Interaction volume radius: 5 \u00c5
Interaction volume height: 15 \u00c5
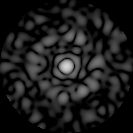
Disorder parameter: 0.838